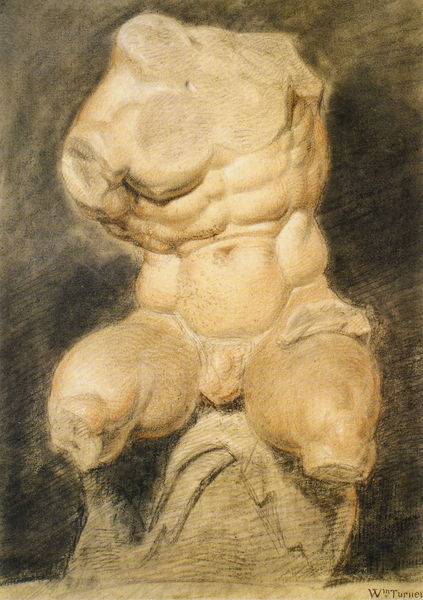
Titel: Torso von Belvedere (Zeichnung)
Künstler: Joseph Mallord William Turner
Institution: London, Victoria and Albert Museum
Schlagwörter: dunkel, gemälde, körper, mann, nackt, weiß, schwarz, zeichnung, arme, kleidung, sockel, skulptur, beine, muskeln, büste, sitzt, bauch, bildhauerei, steinmetz, oberkörper, torso, männlich, stark, griechisch, herkules, kopflos, herakles, weißs, ohne kopf, beinlos, alte pinakothek, armlos, sixpack, ajax